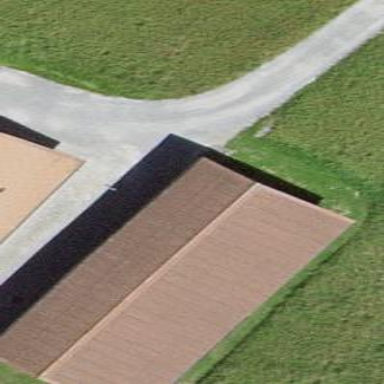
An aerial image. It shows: Rural barn.